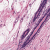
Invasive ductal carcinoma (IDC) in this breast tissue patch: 0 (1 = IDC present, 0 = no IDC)